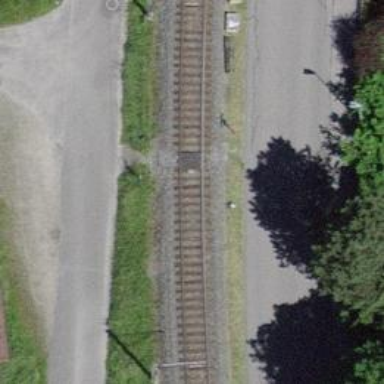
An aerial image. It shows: Crossing for the railway.